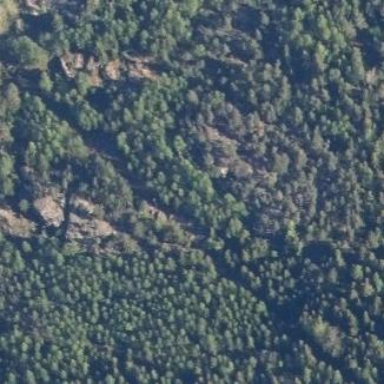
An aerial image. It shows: Landscape of bare rock.